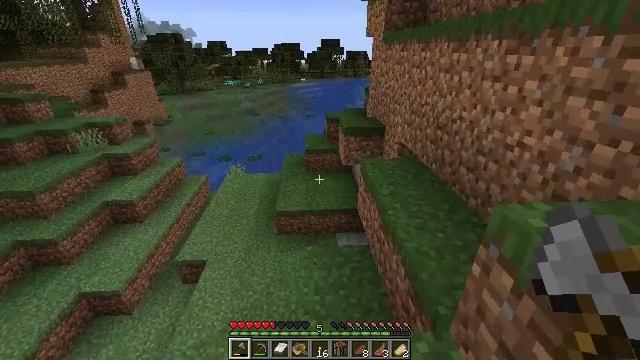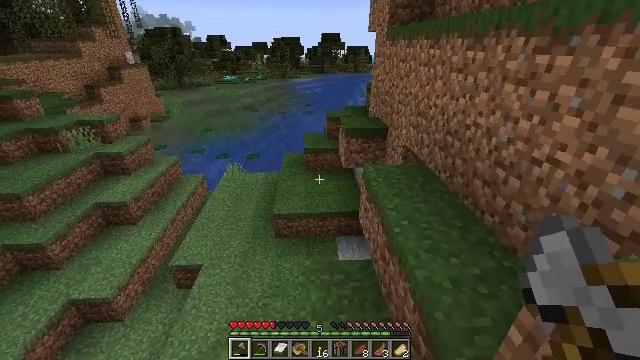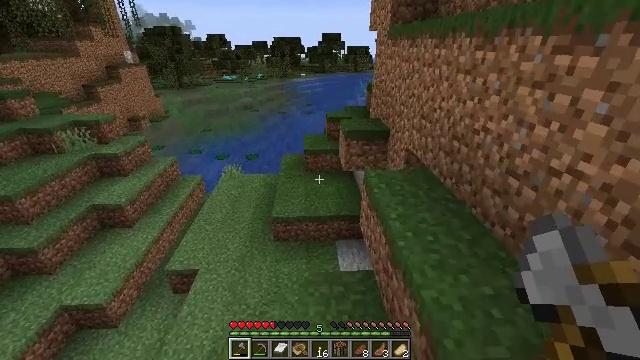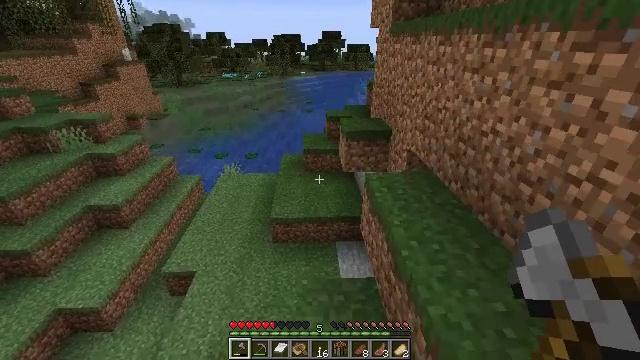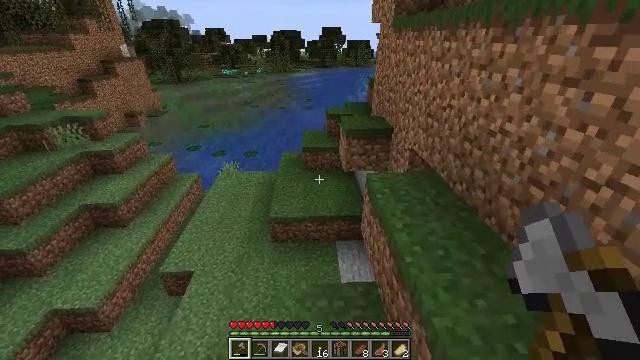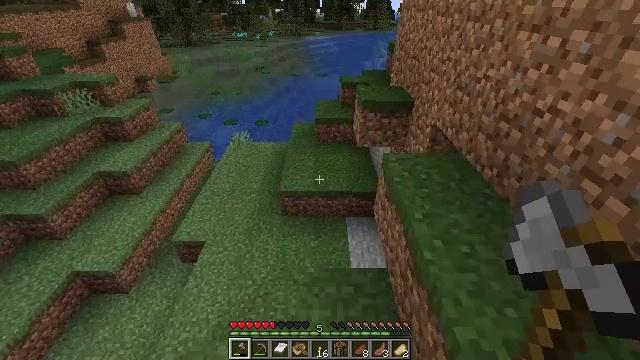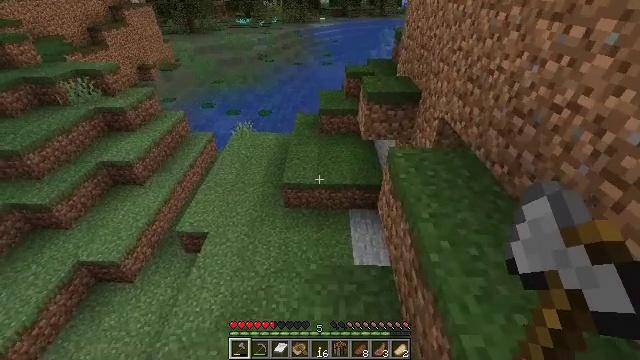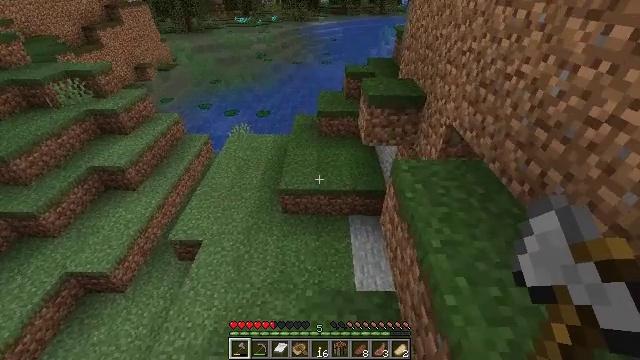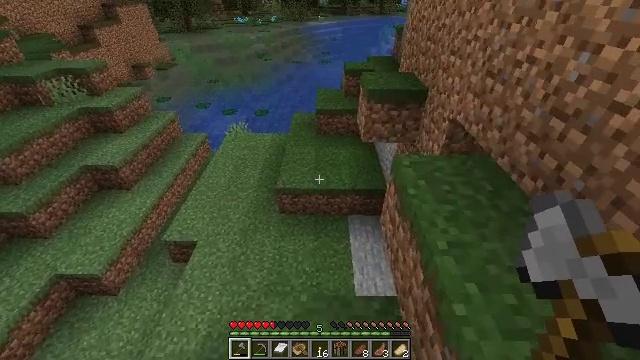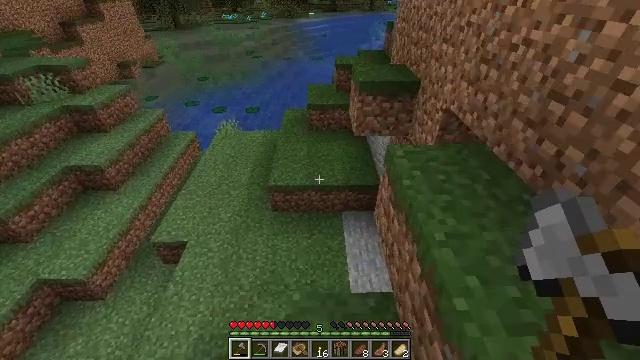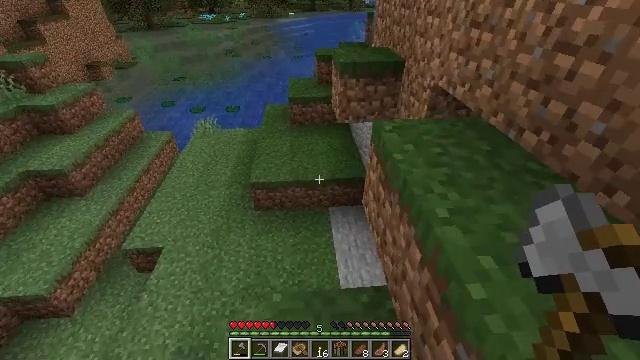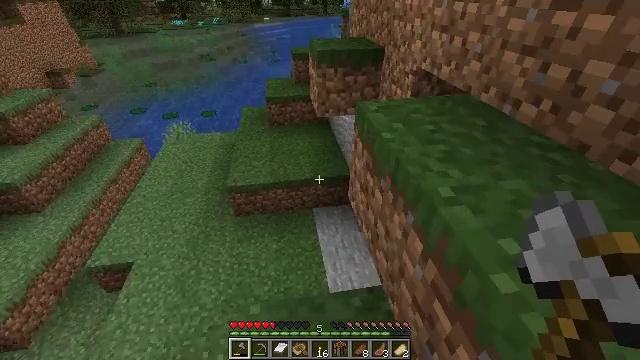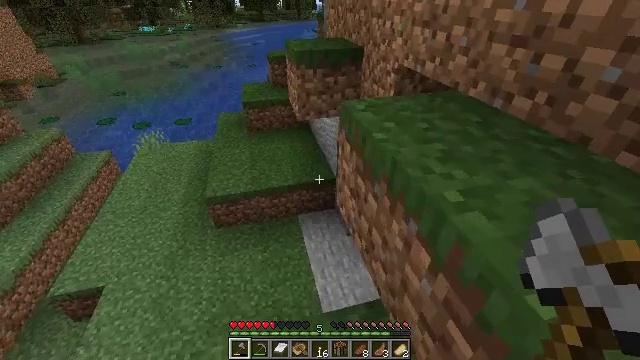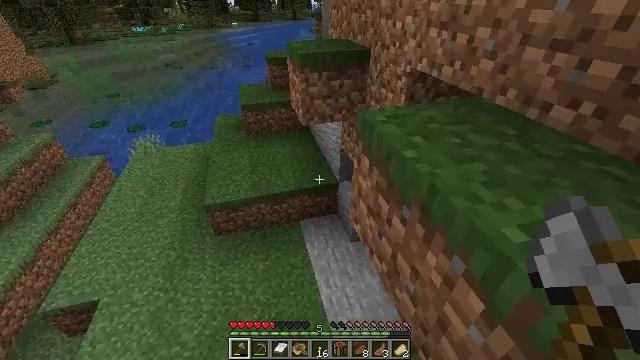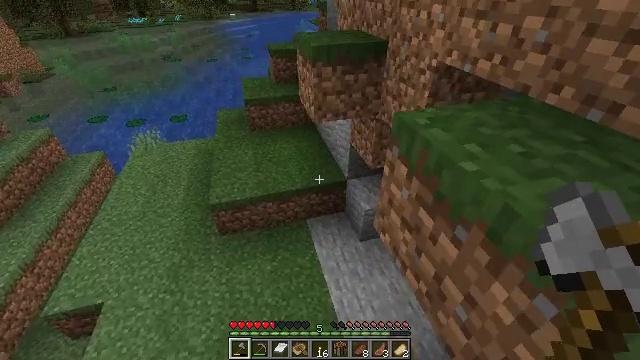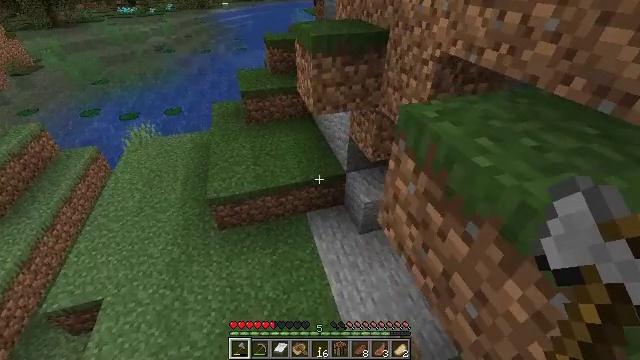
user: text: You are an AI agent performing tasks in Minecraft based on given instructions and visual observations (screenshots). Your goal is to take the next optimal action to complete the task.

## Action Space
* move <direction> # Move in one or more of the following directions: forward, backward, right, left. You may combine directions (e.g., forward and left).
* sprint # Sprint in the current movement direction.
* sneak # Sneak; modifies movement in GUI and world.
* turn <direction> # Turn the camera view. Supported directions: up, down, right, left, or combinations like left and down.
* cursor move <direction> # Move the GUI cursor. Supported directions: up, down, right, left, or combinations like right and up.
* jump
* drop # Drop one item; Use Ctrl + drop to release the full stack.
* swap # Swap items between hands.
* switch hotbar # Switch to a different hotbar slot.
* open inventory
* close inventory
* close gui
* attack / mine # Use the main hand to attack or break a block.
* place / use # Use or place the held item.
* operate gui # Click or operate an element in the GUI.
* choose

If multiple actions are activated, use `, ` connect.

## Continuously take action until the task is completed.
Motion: motion action
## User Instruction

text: Cut down the sugar cane stalks.
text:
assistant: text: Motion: move forward
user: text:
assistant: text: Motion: move forward
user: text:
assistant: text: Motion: move forward
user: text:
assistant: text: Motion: move forward
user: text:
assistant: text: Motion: move forward, turn left and down
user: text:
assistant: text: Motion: move forward, turn down
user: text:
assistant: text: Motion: move forward and move right
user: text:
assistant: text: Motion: move forward and move right
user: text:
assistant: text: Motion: move forward and move right, turn right
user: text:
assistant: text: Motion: move forward and move left, turn right
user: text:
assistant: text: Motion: move forward and move left, turn right and up
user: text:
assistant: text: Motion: move forward and move left, turn right
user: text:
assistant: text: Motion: move forward and move left
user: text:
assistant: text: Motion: move forward and move left, turn down
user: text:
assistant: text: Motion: move forward and move left, turn down
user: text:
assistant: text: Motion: move forward and move left, turn right
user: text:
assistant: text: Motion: move left, turn right and up
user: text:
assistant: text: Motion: move left, turn right and up
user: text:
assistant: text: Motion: move left, turn right and up
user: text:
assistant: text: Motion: move left, turn right and up
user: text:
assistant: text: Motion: move left, turn right
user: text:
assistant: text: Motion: move left
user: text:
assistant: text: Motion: move left, turn right and up
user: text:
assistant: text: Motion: move left, turn right and up
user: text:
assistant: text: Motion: move left, turn right and up
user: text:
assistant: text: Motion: move left, turn right
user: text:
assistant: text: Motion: move left
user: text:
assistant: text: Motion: move forward and move left
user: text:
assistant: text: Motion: move forward and move left
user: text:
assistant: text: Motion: move forward and move left